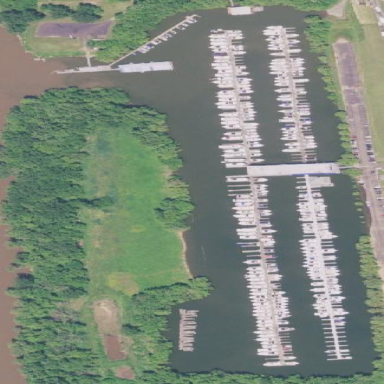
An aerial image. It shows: Marina on the waterfront with natural water surroundings.